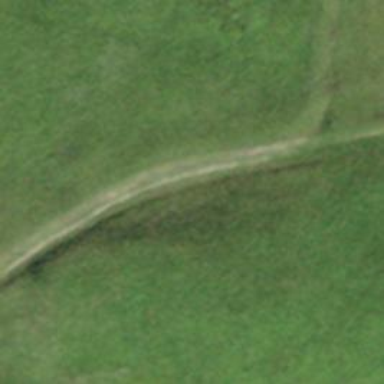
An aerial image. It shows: Dirt path.